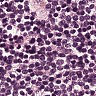
Metastatic tissue present: no